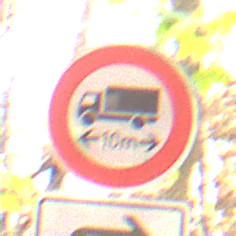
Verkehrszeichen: TatsaechlicheLaenge
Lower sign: RichtungsangabeDurchPfeile5
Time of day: MorningAfternoon
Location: Outdoor (Nature)
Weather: Overcast
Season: Autumn
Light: Natural